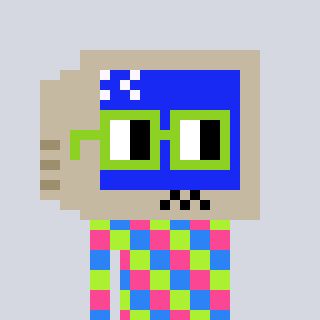
a pixel art character with square light green glasses, a old monitor-shaped head and a blue-colored body on a cool background